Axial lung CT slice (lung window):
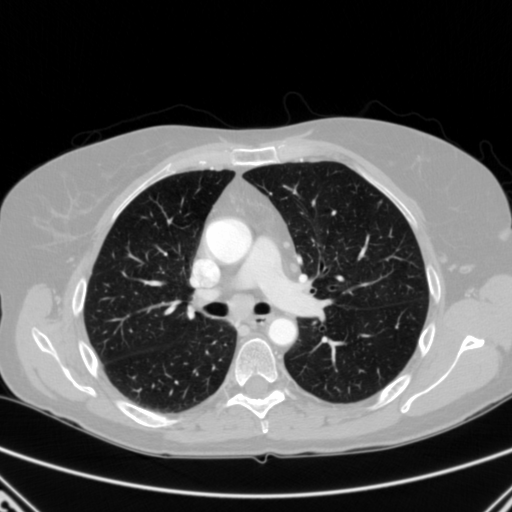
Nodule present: no